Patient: sex F, age 73
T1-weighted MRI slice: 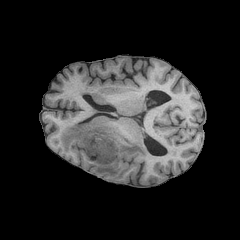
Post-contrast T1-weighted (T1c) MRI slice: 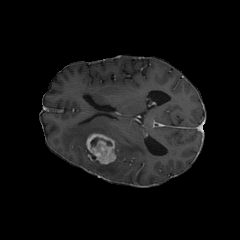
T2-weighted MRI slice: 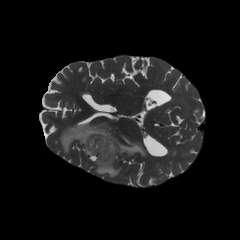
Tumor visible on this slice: yes
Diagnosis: Glioblastoma, IDH-wildtype
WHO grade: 4